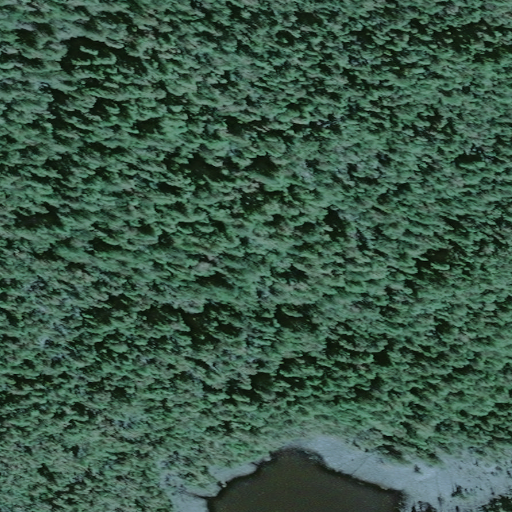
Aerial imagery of island in Alaska named Sumner Island containing only unknown